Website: macys
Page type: payment
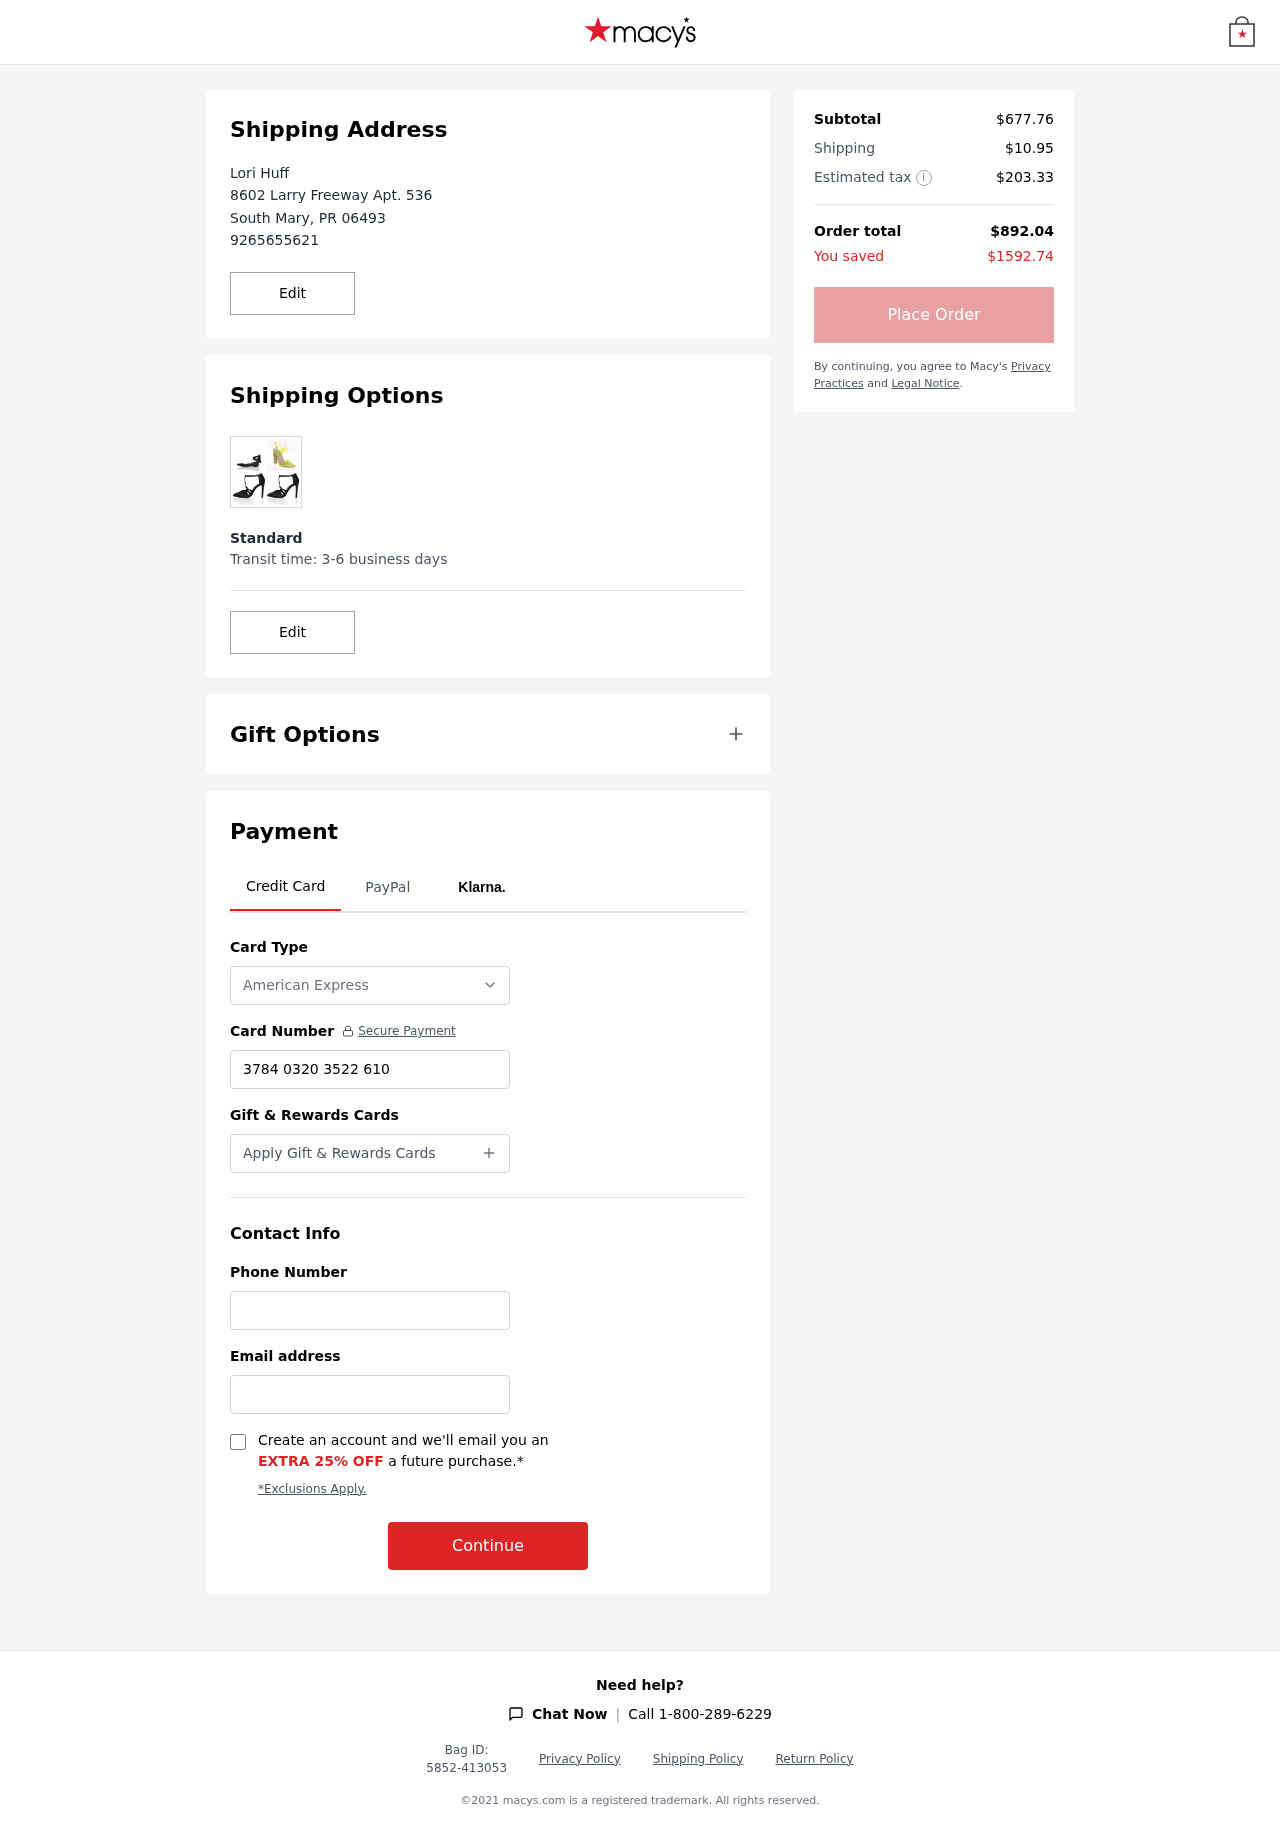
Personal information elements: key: PII_CARD_NUMBER
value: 3784 0320 3522 610
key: PII_CARD_TYPE
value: American Express
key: PII_CITY
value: South Mary
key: PII_EMAIL
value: lorihuff@yahoo.com
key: PII_FULLNAME
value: Lori Huff
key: PII_PHONE
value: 9265655621
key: PII_POSTCODE
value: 06493
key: PII_STATE_ABBR
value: PR
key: PII_STREET
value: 8602 Larry Freeway Apt. 536
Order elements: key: ORDER_SUBTOTAL
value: $677.76
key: ORDER_SHIPPING_COST
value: $10.95
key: ORDER_TAX
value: $203.33
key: ORDER_TOTAL
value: $892.04
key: ORDER_SAVINGS
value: $1592.74